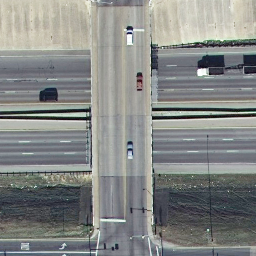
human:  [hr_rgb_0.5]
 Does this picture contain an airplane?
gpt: no

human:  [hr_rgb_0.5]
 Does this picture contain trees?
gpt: yes

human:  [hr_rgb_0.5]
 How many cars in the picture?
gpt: five

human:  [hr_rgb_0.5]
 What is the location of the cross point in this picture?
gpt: center